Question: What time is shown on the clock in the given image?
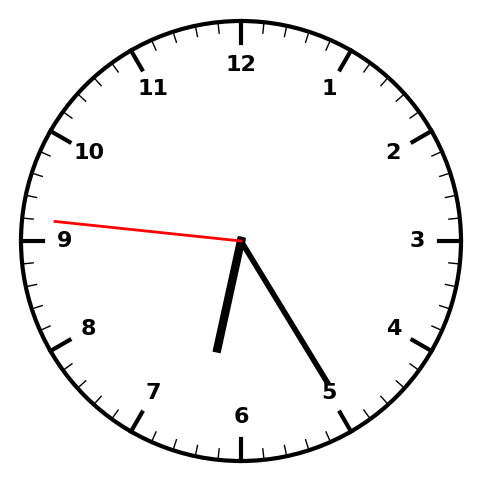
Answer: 06:24:46